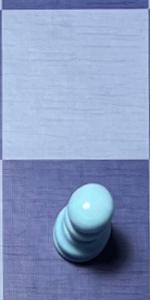
Label: Pawn_White